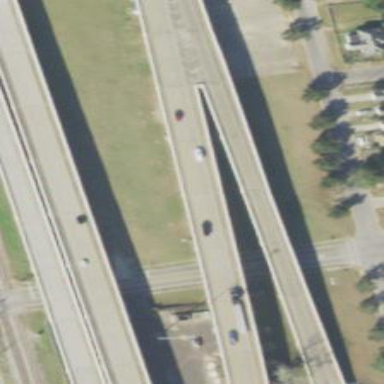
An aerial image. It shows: Bridge with ramp design.